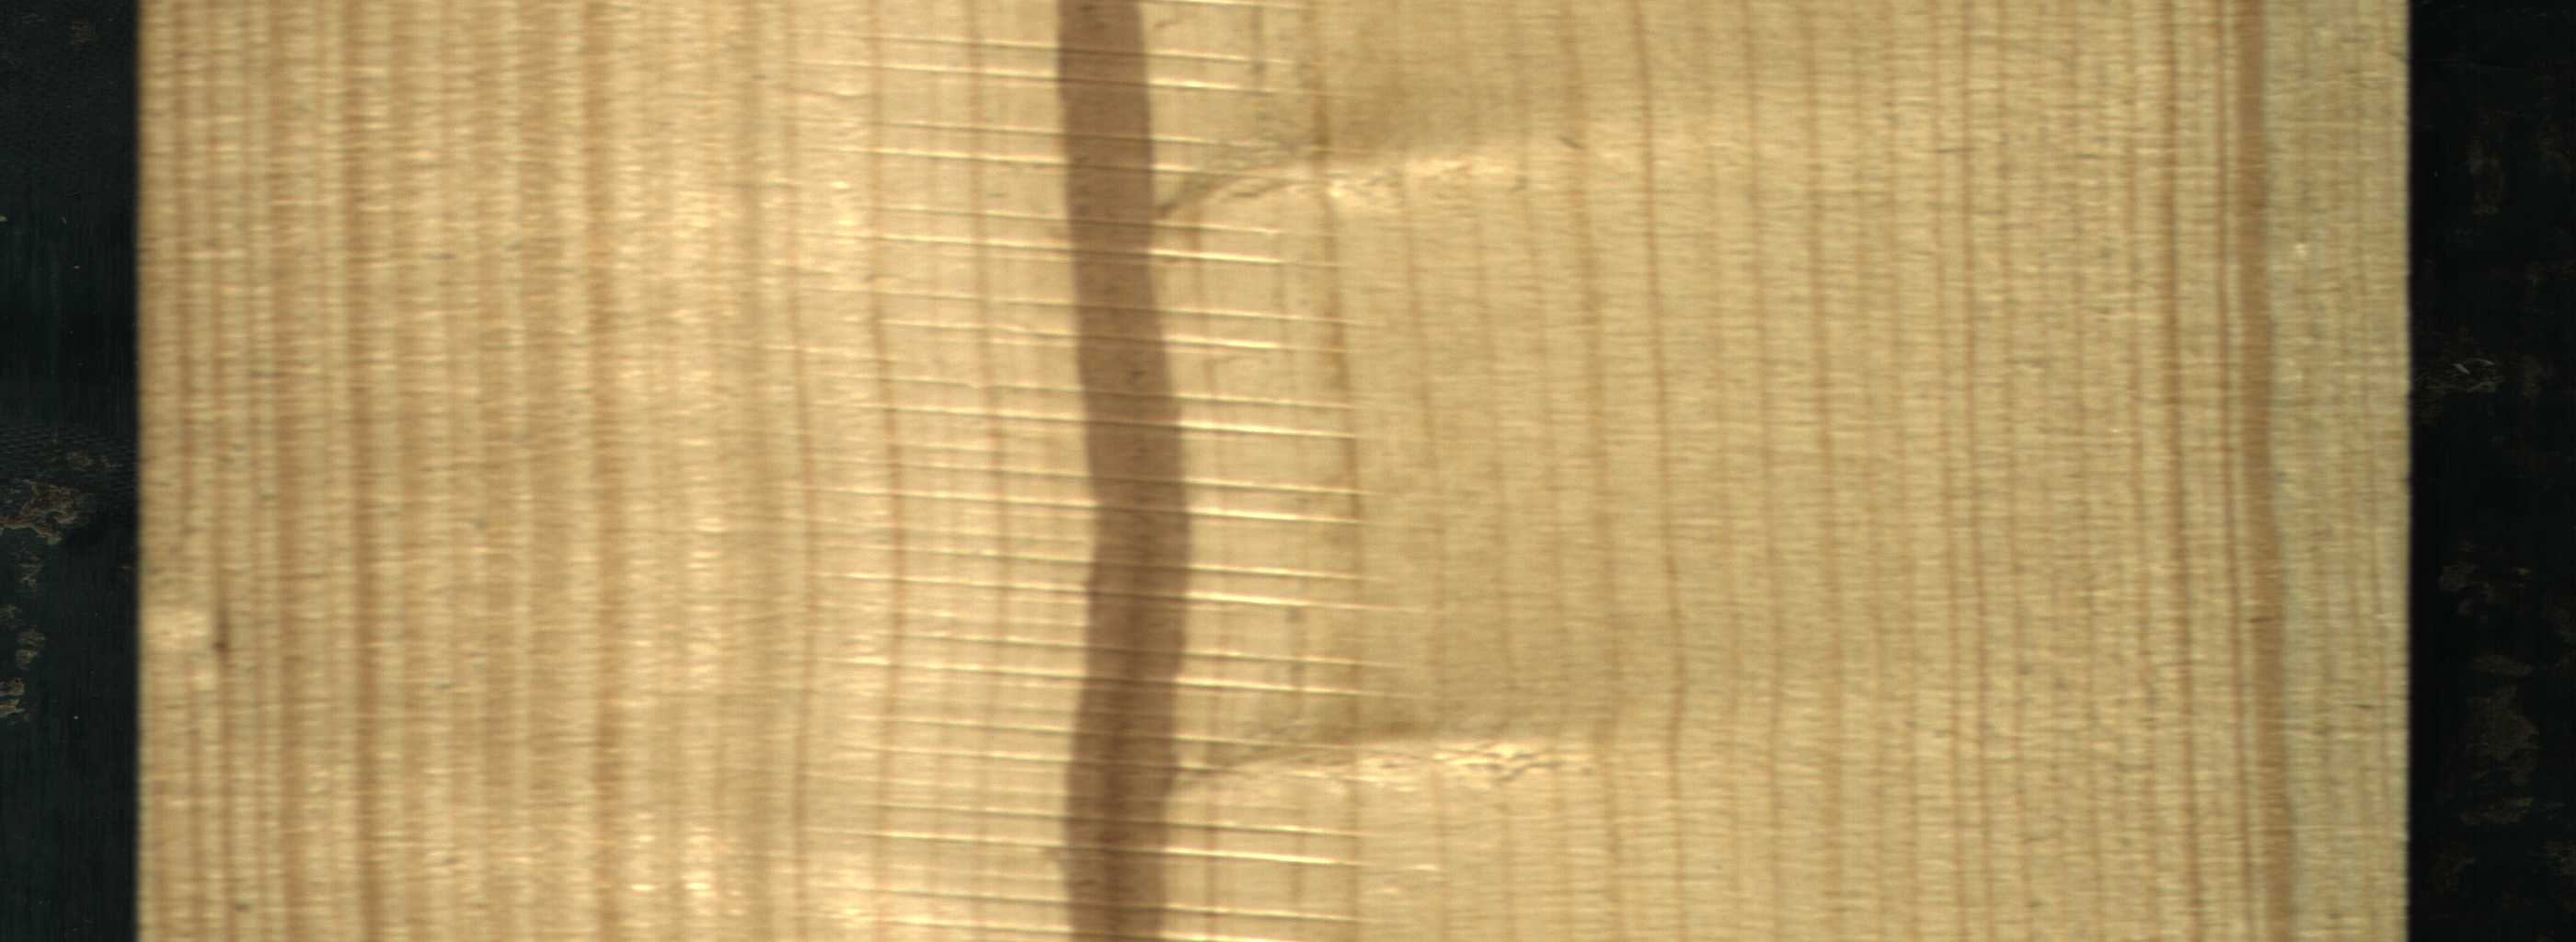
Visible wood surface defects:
Marrow